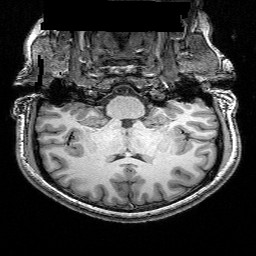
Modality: T1w
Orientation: sagittal
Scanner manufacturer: siemens
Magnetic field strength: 3 T
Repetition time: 0.02 s
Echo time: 0.005 s